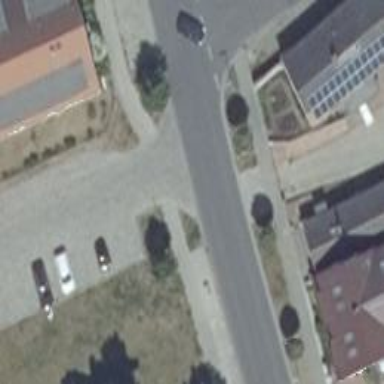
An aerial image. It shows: Residential road with parallel parking lanes on the left side.